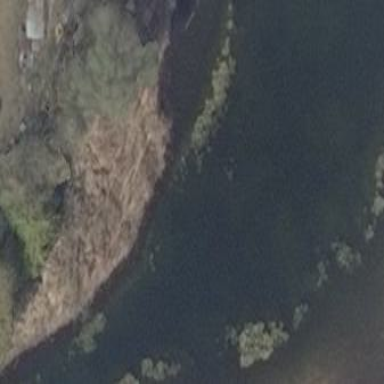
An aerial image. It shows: Beautiful lake surrounded by nature.